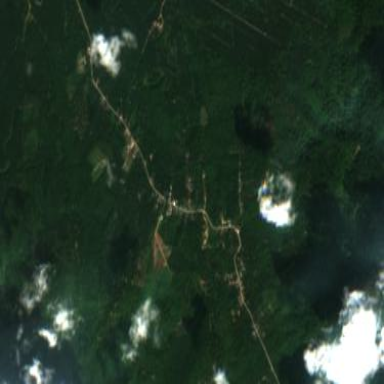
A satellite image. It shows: Village.